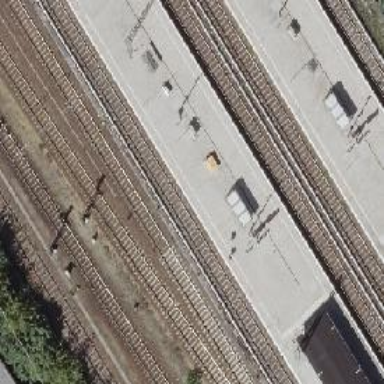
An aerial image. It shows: Railway signal.